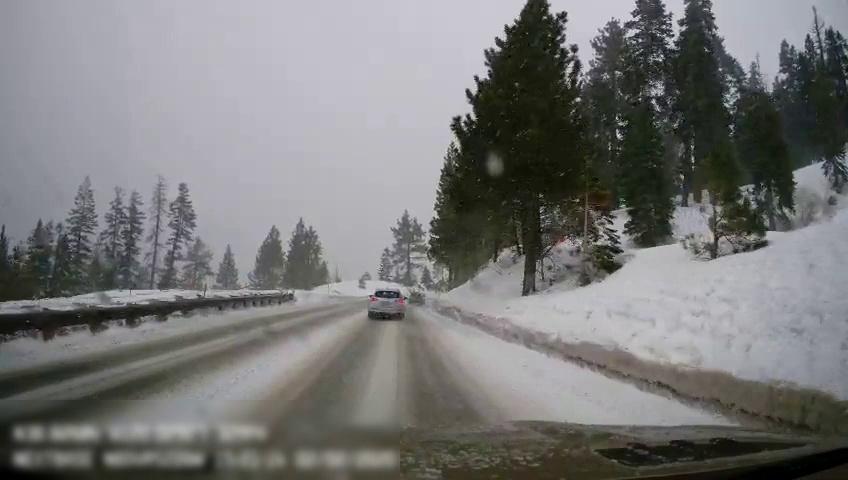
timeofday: Day
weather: Snowy
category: Drivable Space
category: Vehicles | SUV
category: Vehicles | Car